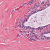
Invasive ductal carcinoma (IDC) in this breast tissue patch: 0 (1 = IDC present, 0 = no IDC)